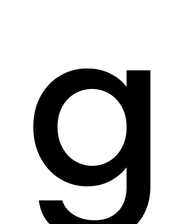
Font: Poppins-Medium